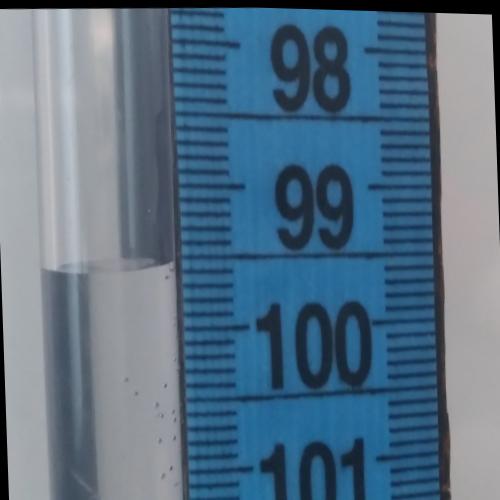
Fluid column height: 99.6 cm